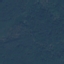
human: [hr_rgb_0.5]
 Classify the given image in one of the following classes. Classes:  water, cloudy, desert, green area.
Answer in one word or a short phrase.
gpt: green area